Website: bh-photo
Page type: cross-sells
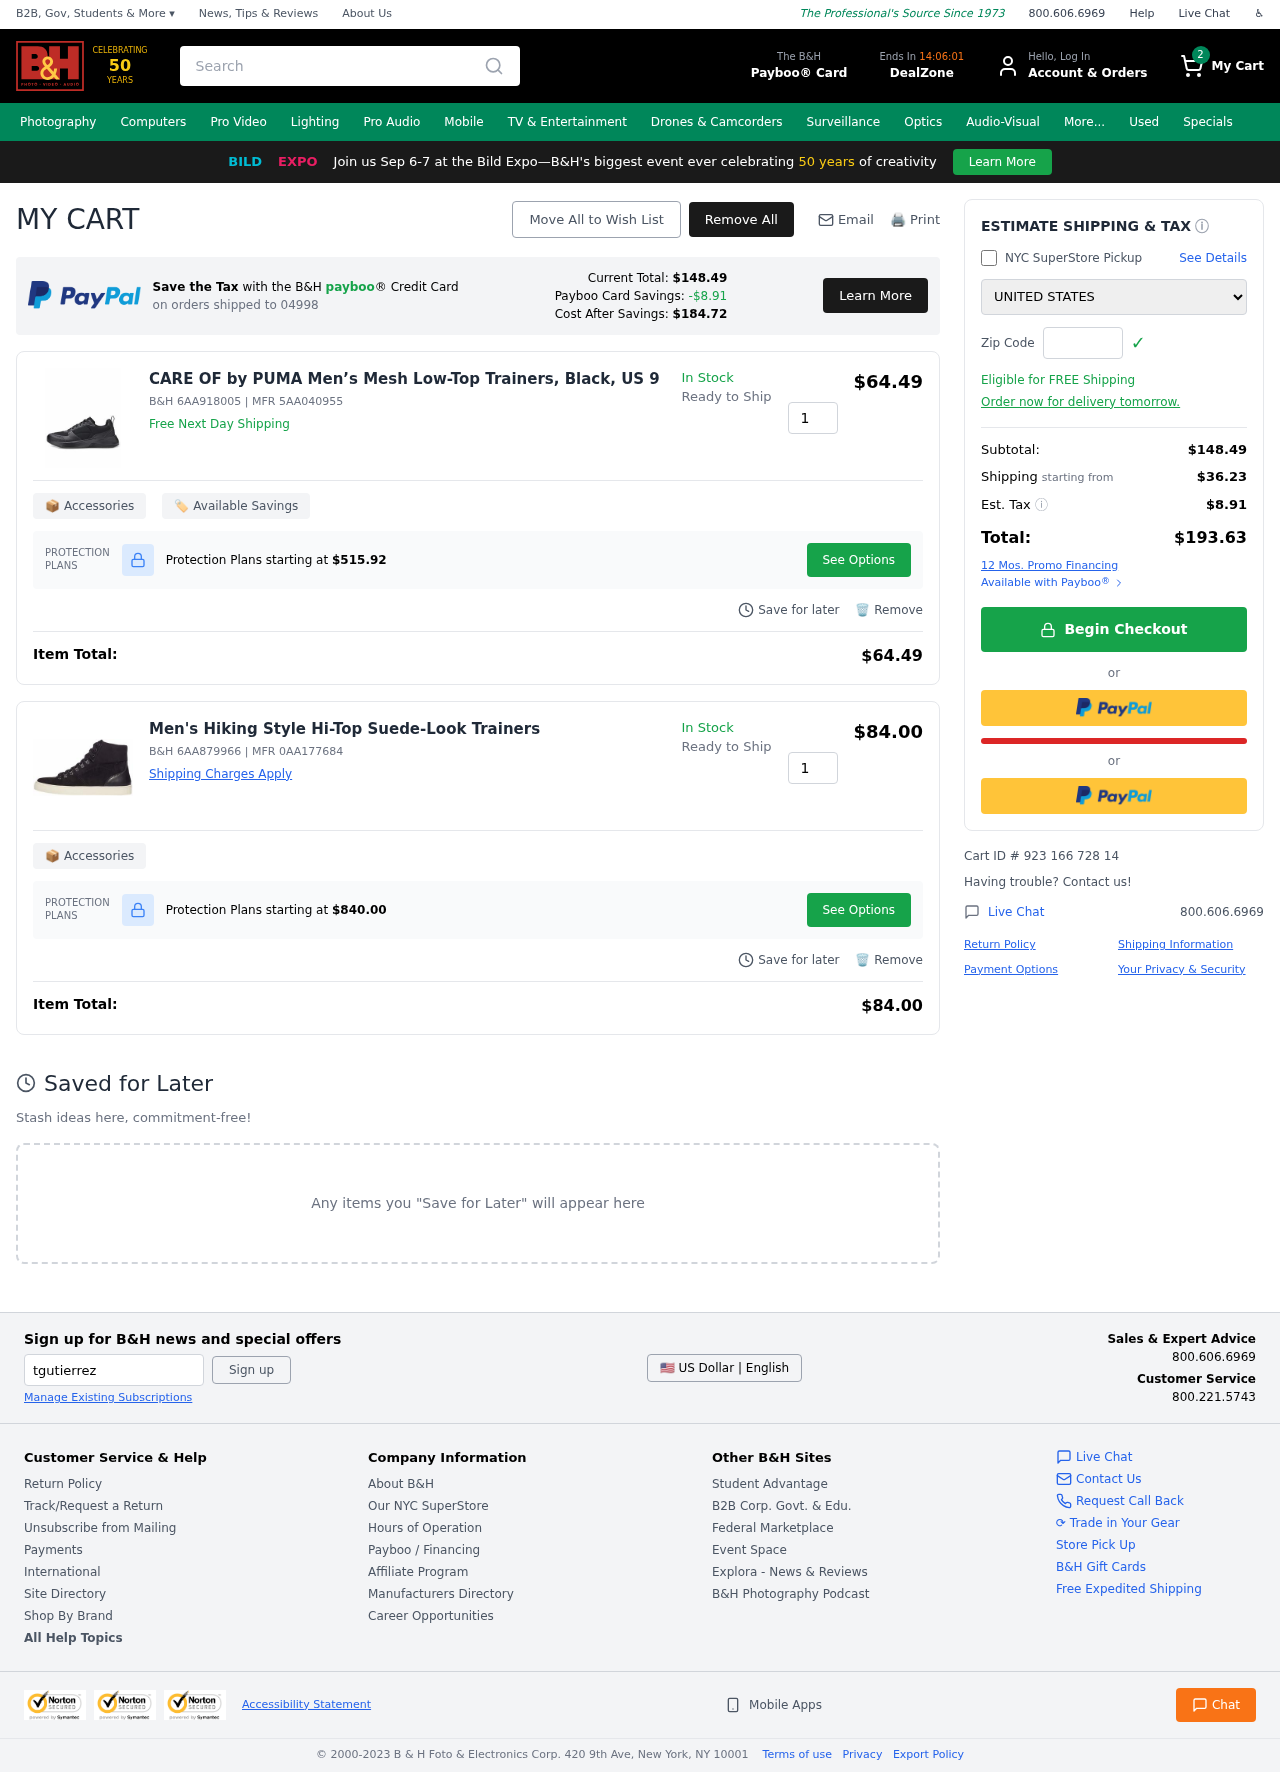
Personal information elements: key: PII_COUNTRY
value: United States
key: PII_POSTCODE
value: on orders shipped to 04998
Product elements: key: PRODUCT1_NAME
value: CARE OF by PUMA Men’s Mesh Low-Top Trainers, Black, US 9
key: PRODUCT1_PRICE
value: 64.49
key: PRODUCT1_QUANTITY
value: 1
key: PRODUCT2_NAME
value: Men's Hiking Style Hi-Top Suede-Look Trainers
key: PRODUCT2_PRICE
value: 84
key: PRODUCT2_QUANTITY
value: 1
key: PRODUCT1_SKU
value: B&H 6AA918005
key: PRODUCT1_MFR
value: MFR 5AA040955
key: PRODUCT1_PROTECTION_PRICE
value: $515.92
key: PRODUCT1_ITEM_TOTAL
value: $64.49
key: PRODUCT2_SKU
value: B&H 6AA879966
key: PRODUCT2_MFR
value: MFR 0AA177684
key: PRODUCT2_PROTECTION_PRICE
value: $840.00
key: PRODUCT2_ITEM_TOTAL
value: $84.00
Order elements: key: ORDER_NUM_ITEMS
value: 2
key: PAYBOO_CURRENT_TOTAL
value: $148.49
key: ORDER_SUBTOTAL
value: $148.49
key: ORDER_SHIPPING_COST
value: $36.23
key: ORDER_TAX
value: $8.91
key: ORDER_TOTAL
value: $193.63
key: ORDER_ID
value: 923 166 728 14
Search elements: key: HEADER_SEARCH
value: Search
Other elements: key: PAYBOO_SAVINGS
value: -$8.91
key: PAYBOO_COST_AFTER_SAVINGS
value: $184.72